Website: walmart
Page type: address-validator
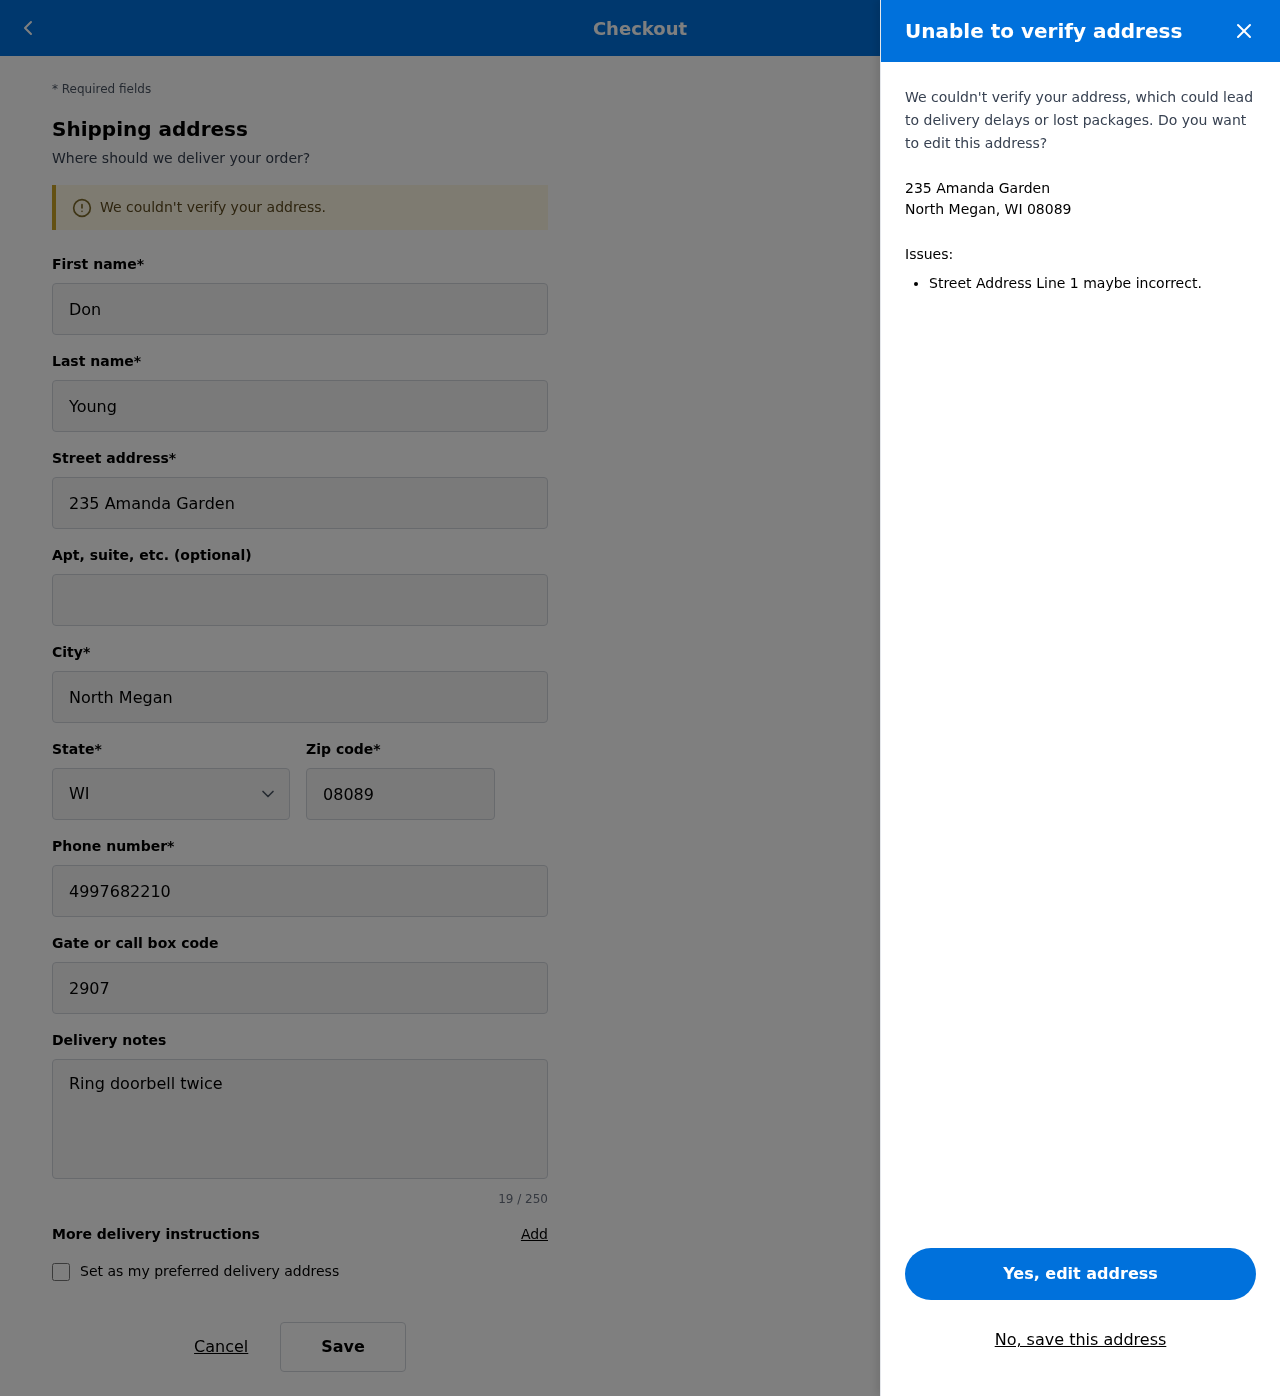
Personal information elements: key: PII_CITY_STATE_ZIP
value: North Megan, WI 08089
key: PII_DELIVERY_INSTRUCTIONS
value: Ring doorbell twice
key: PII_STATE_ABBR
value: WI
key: PII_STREET
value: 235 Amanda Garden
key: PII_FIRSTNAME
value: Don
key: PII_LASTNAME
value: Young
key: PII_CITY
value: North Megan
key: PII_POSTCODE
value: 08089
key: PII_PHONE
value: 4997682210
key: PII_SECURITY_CODE
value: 2907